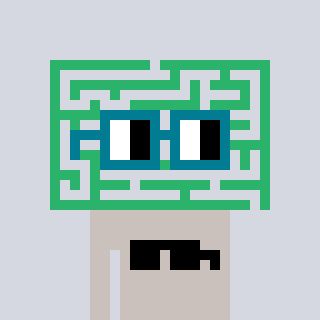
a pixel art character with square dark green glasses, a maze-shaped head and a foggrey-colored body on a cool background